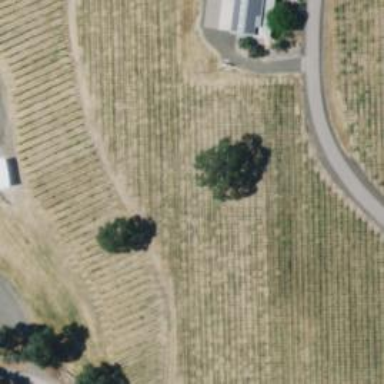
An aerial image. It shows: Vineyard with grape crops.